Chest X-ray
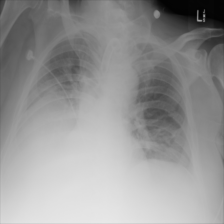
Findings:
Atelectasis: positive
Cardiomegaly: negative
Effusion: negative
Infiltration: negative
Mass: negative
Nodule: negative
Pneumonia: negative
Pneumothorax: negative
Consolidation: negative
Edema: negative
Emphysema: negative
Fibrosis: negative
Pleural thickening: negative
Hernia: negative